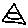
Label: triangle